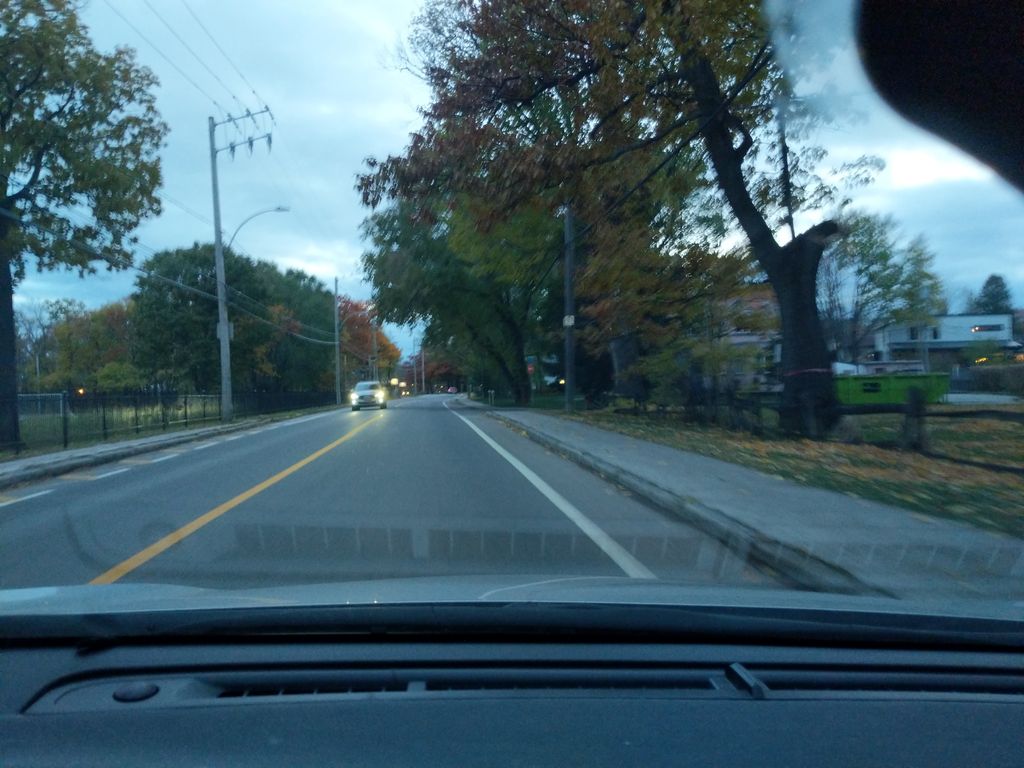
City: quebec_city